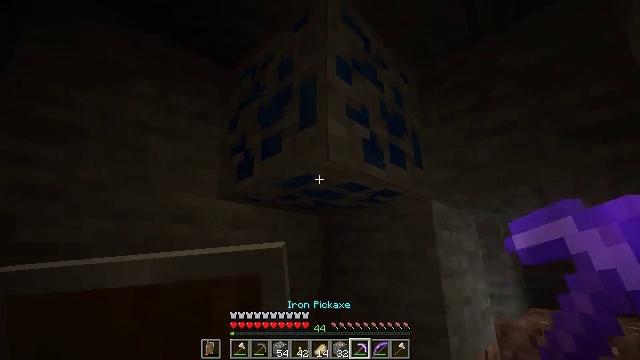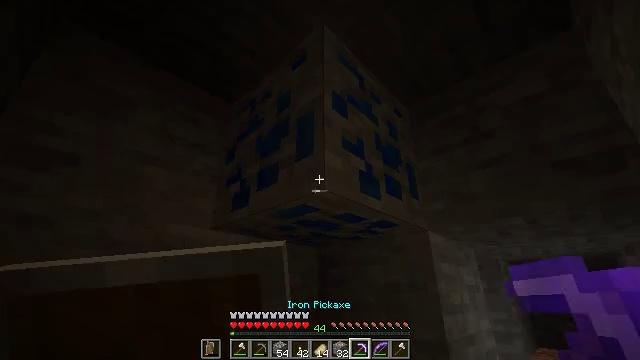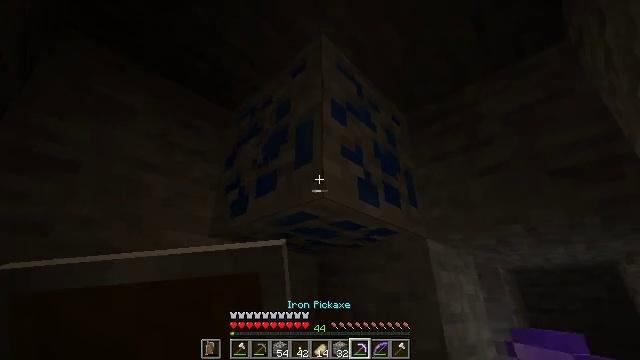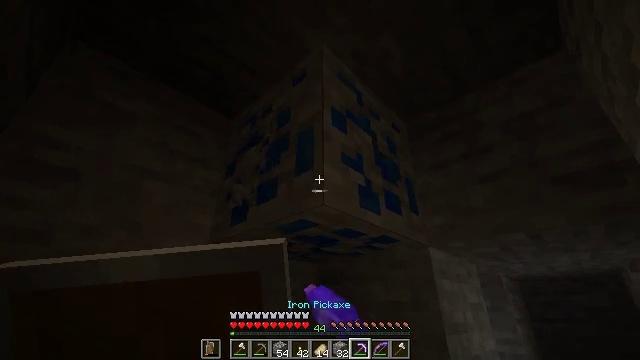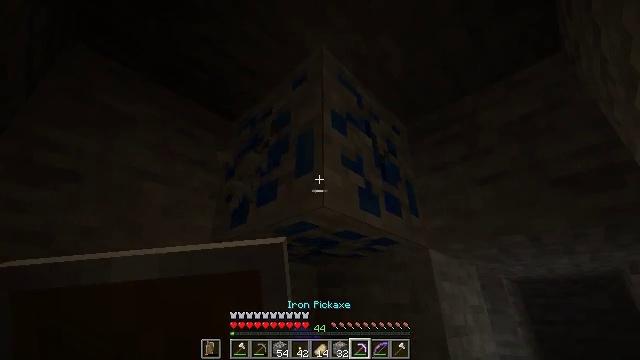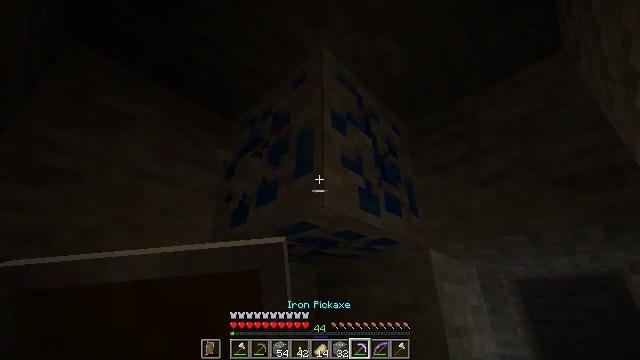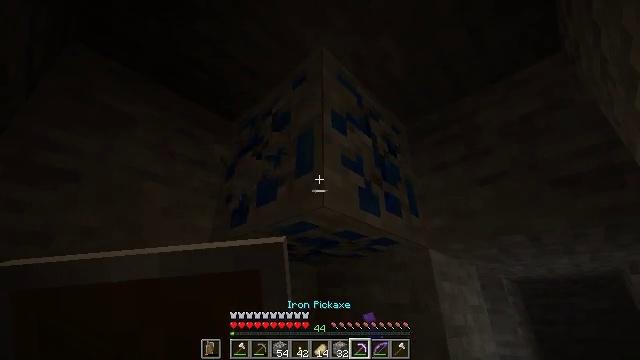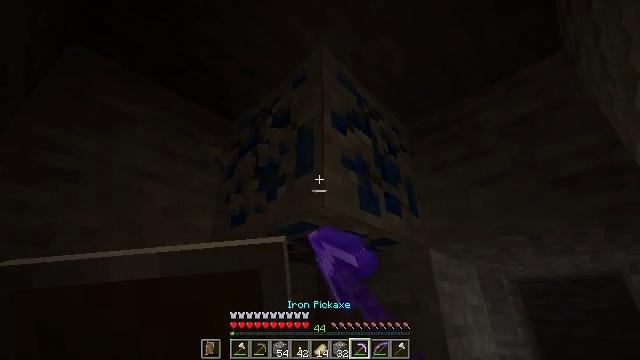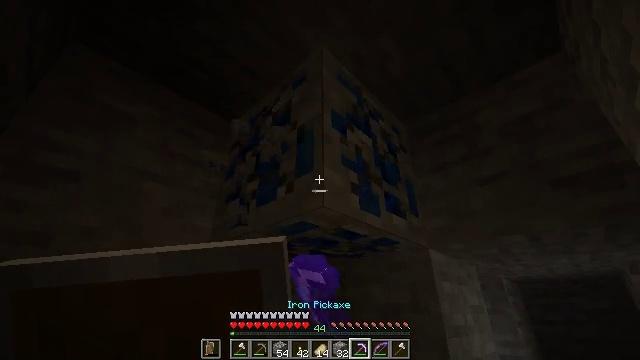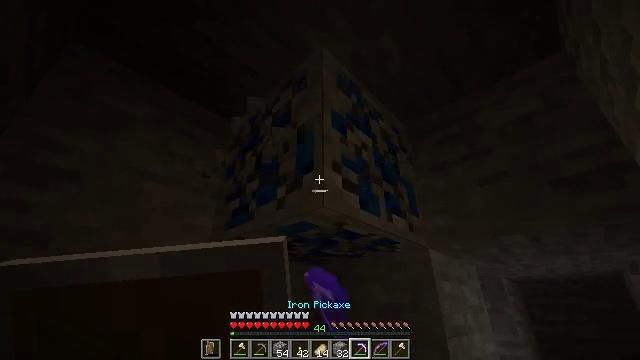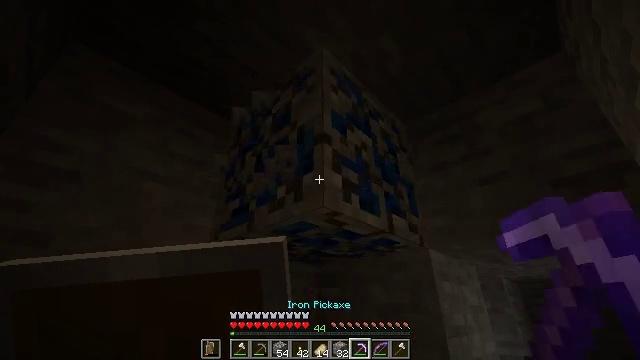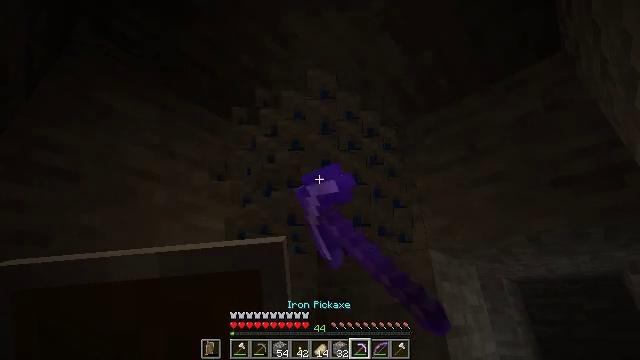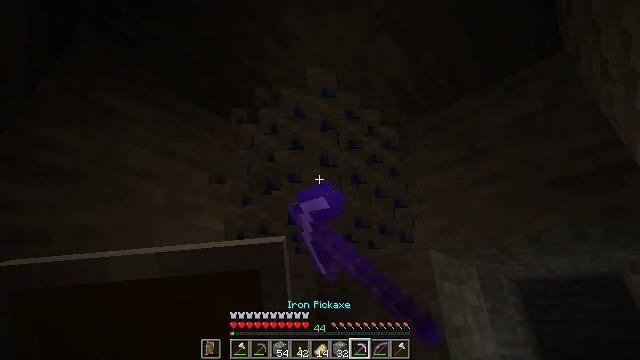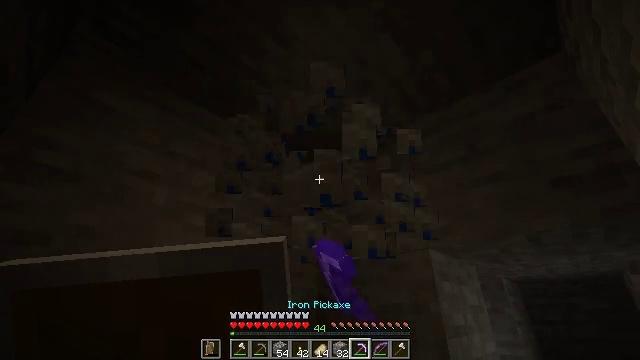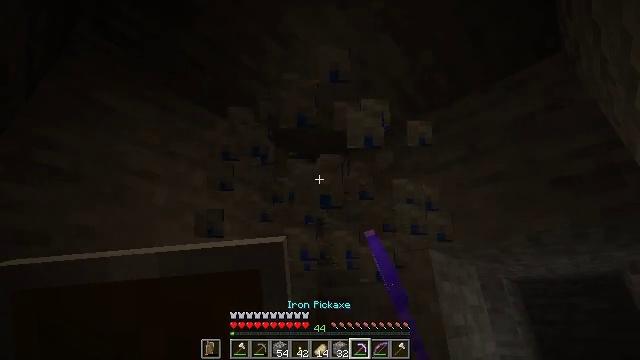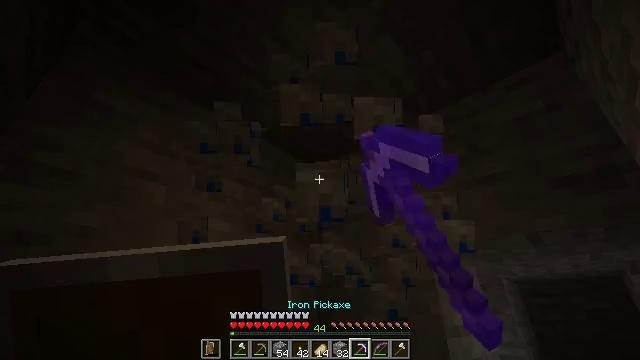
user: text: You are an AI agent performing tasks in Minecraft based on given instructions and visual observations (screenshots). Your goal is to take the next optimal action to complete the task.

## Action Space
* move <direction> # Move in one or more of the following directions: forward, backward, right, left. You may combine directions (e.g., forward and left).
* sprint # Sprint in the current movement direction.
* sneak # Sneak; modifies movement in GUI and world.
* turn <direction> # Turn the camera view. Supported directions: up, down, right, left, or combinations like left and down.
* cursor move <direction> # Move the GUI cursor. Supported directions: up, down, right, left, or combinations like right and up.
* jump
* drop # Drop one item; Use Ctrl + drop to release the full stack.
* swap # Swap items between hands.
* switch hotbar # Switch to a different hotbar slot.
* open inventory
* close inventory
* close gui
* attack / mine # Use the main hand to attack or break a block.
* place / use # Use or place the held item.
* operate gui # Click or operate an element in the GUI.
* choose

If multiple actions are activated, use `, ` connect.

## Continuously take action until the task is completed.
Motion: motion action
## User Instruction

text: Collect lapis ore for enchanting.
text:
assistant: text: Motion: turn up
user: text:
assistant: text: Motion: turn up, attack / mine
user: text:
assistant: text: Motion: turn up, attack / mine
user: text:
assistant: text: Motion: attack / mine
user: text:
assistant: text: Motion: attack / mine
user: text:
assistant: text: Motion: attack / mine
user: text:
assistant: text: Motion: attack / mine
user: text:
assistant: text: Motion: attack / mine
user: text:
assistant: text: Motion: attack / mine
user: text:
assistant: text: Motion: attack / mine
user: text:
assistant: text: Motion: attack / mine
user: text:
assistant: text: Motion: attack / mine
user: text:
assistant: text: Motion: attack / mine
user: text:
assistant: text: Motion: attack / mine
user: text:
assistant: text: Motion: attack / mine
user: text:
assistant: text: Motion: attack / mine